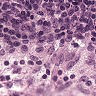
Metastatic tissue present: no